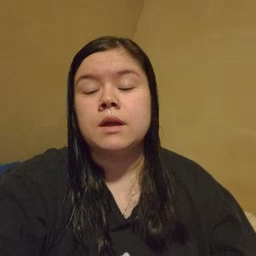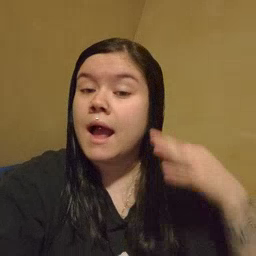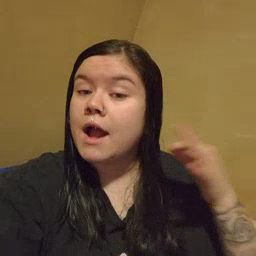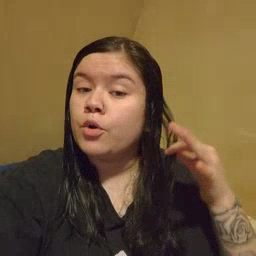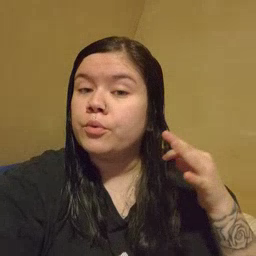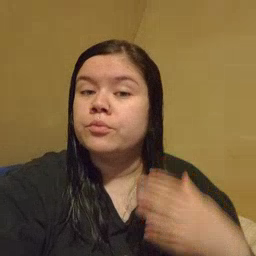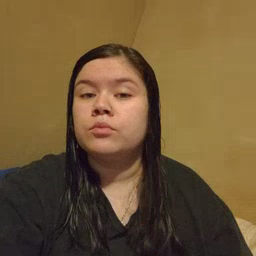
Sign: hair